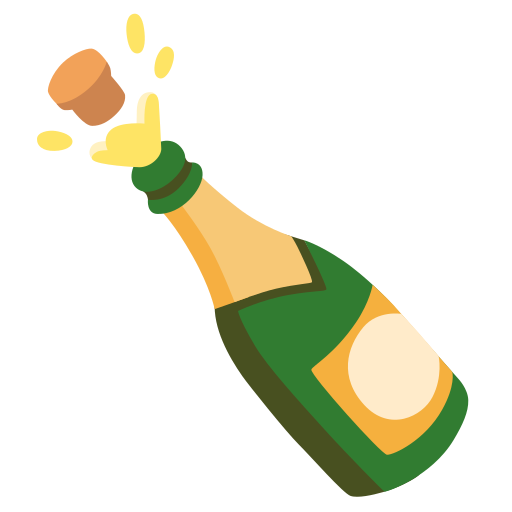
Emoji: 🍾